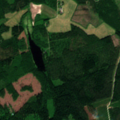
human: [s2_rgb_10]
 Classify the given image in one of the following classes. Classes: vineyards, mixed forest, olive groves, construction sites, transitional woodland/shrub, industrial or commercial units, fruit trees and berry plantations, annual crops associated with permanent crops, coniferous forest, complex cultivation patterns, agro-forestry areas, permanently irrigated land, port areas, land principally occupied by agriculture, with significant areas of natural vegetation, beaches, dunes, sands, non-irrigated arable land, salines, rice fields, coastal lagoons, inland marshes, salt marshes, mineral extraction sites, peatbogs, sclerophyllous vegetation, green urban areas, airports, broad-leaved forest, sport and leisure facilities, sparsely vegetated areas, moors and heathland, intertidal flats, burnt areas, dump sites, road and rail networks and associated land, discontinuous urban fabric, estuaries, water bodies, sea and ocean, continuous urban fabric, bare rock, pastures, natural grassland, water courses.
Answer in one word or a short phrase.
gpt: coniferous forest, mixed forest, transitional woodland/shrub